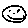
Label: smiley face